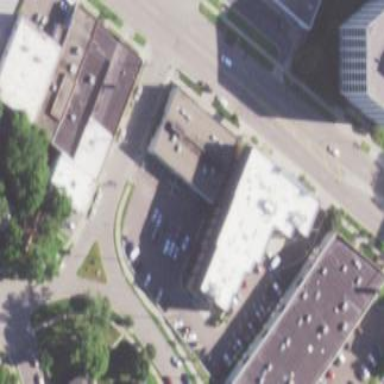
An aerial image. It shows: Hotel building.